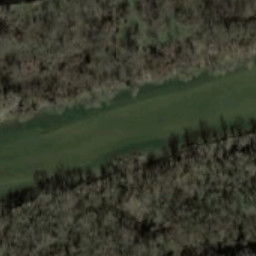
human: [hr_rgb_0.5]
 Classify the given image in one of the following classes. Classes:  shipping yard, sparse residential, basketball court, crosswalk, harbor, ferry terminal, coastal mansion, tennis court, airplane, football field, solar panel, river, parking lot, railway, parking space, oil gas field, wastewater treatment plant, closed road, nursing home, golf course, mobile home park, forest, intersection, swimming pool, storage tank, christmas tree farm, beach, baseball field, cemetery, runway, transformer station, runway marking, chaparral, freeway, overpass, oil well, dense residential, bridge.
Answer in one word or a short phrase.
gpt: river